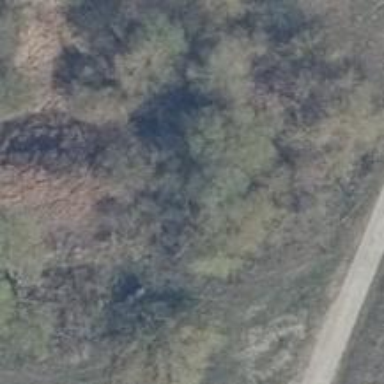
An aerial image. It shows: Row of trees in natural setting.